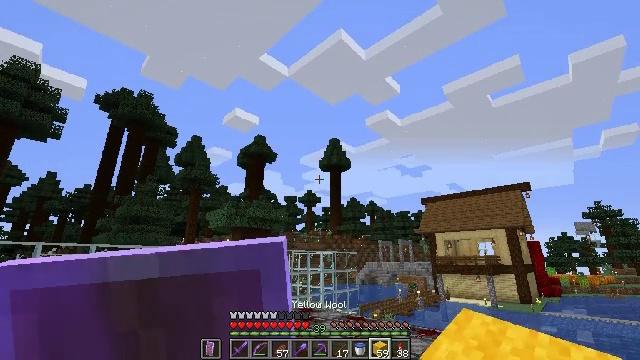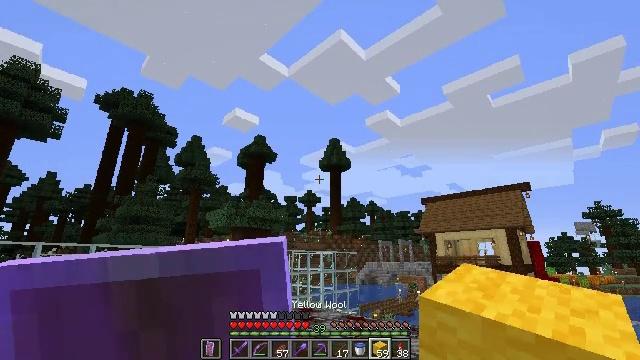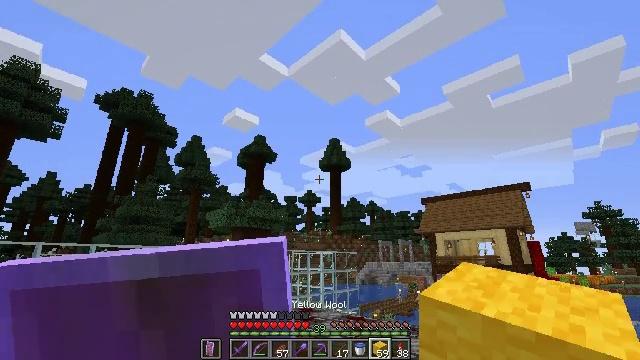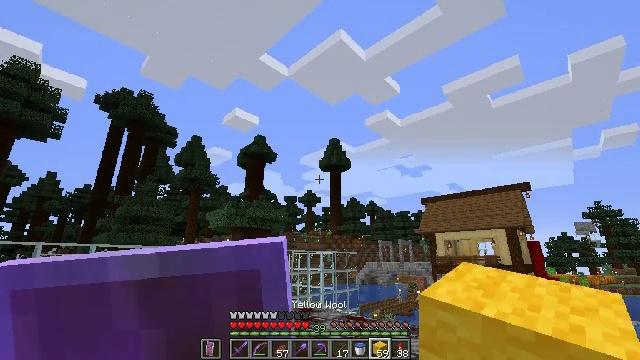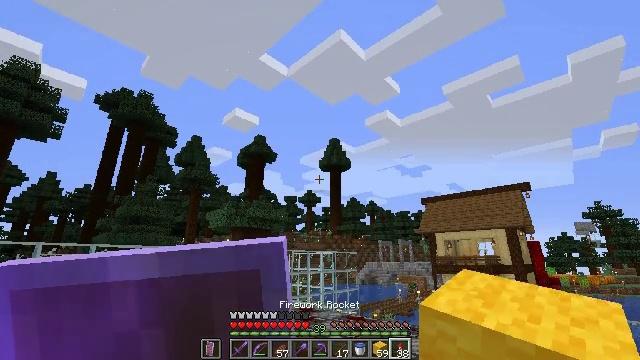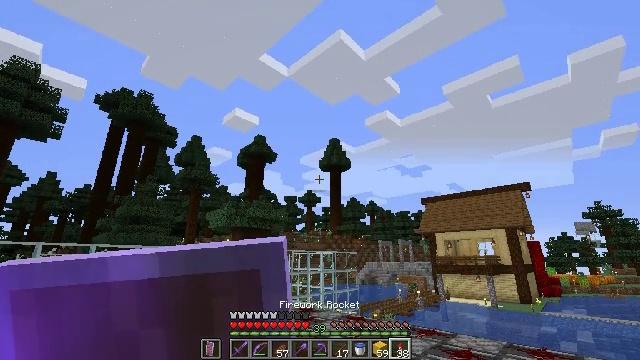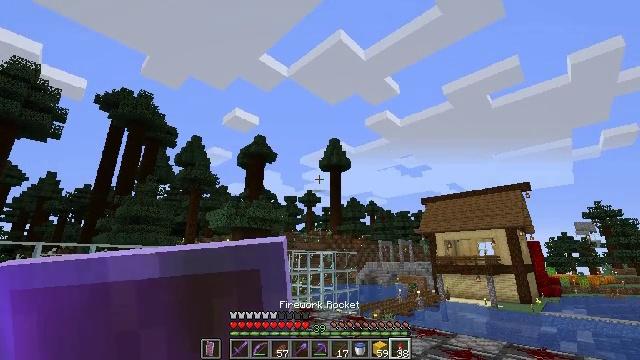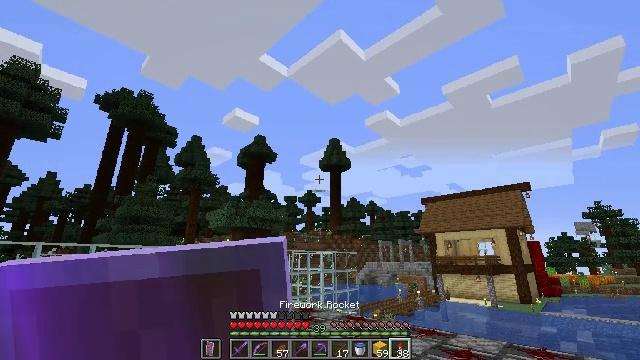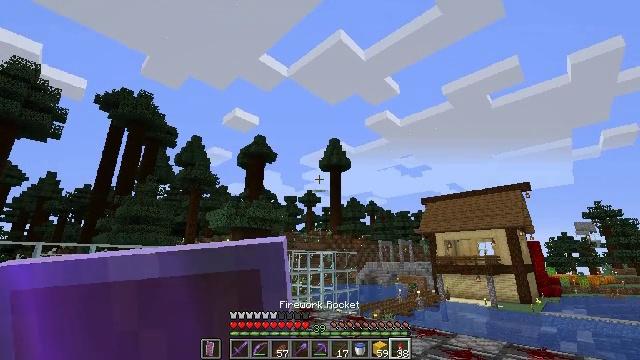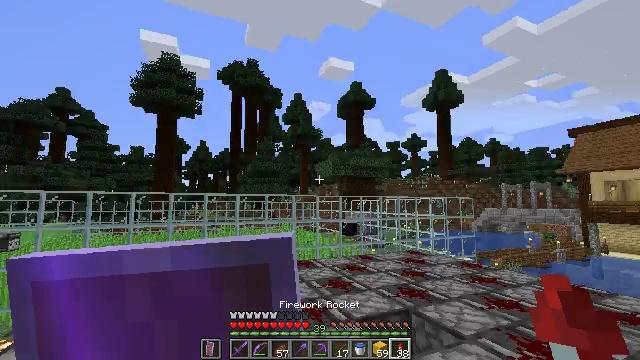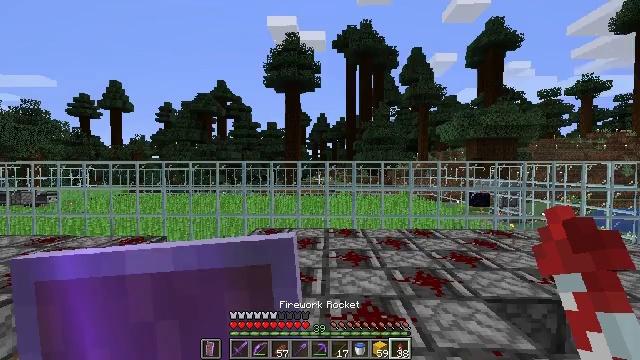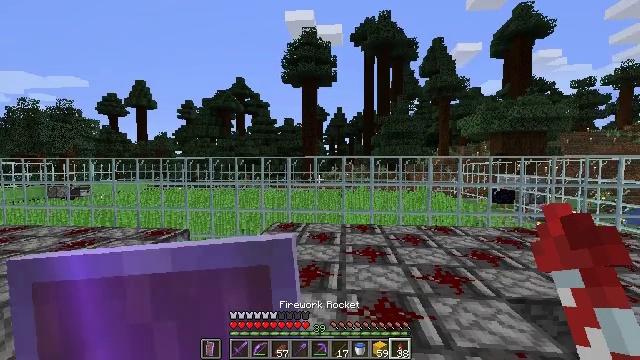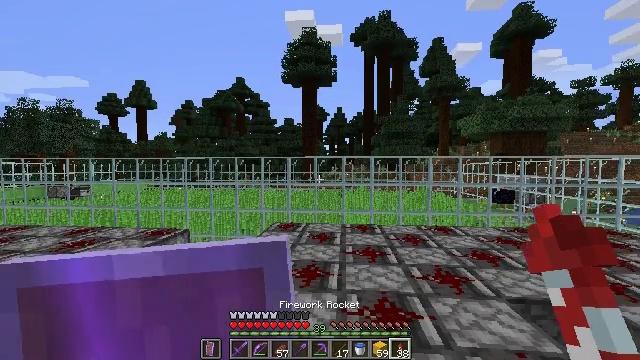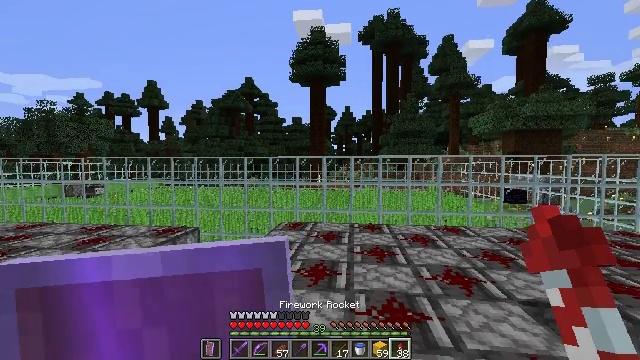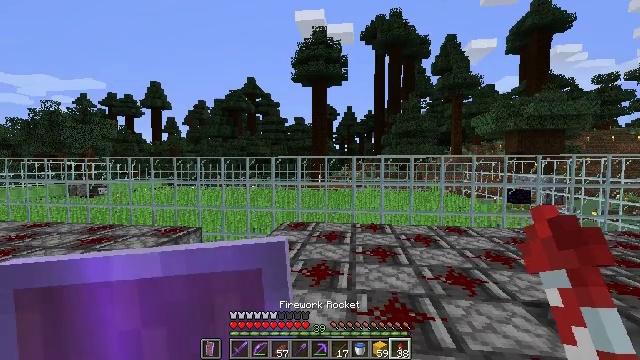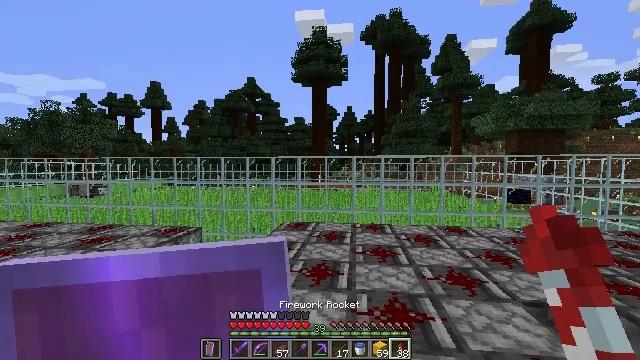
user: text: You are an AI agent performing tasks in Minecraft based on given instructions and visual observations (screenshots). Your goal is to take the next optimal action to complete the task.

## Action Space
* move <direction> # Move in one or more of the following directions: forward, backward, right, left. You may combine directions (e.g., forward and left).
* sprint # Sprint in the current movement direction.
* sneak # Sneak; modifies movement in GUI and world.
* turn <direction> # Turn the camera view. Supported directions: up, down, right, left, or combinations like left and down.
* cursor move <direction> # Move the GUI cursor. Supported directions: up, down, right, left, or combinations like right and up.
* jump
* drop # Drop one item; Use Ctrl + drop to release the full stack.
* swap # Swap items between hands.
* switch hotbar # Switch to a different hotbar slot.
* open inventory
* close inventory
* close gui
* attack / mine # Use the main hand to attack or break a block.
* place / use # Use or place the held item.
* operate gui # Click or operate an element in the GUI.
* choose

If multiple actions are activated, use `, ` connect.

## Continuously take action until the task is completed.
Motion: motion action
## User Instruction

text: craft item cyan carpet
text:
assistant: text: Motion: no_op
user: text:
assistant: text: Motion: no_op
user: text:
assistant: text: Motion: no_op
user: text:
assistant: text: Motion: no_op
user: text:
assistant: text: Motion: no_op
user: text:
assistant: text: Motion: no_op
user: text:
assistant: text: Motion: no_op
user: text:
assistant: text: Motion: no_op
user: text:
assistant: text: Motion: turn left and down
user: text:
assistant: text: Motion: turn left and down
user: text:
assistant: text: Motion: turn left and down
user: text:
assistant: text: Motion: no_op
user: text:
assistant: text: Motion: turn left
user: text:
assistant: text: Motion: no_op
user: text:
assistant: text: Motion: no_op
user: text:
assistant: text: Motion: no_op
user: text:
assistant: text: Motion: no_op
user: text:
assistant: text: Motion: no_op
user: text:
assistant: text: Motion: no_op
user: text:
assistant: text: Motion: no_op
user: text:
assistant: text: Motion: no_op
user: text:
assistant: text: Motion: no_op
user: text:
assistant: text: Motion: no_op
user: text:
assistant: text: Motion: no_op
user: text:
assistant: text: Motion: no_op
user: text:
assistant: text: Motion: turn right
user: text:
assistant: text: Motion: turn right
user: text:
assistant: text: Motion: turn right and up
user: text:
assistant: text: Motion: turn right and up
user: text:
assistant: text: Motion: turn right and up